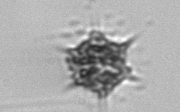
Label: Dictyocha